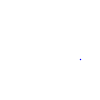
Particle: proton